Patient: sex M, age 43
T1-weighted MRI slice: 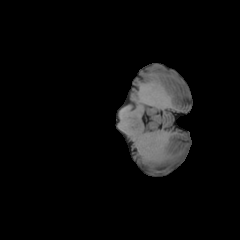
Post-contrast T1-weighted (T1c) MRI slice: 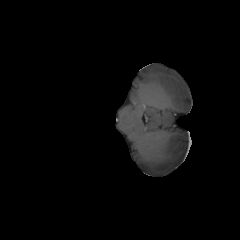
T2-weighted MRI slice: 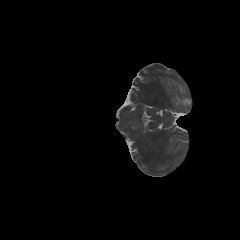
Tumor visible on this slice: no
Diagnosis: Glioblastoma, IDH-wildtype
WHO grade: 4